Question: I'm wondering if anyone point me in the right direction. I'm trying to figure out how I would go about designing this code:
'''
private static void displaySeating(int s,int n) {
int i, k;
i = 0;
k = 0;
while (i < s) {
i++;
System.out.print(" X");
if (i % 8 == 0) {
System.out.println();
}
}
while ( k < n) {
k++;
System.out.print(" O");
if ((k+s) % 8 == 0) {
System.out.println();
}
}
}
'''
So that it would fit in this grid, but with the open grid walls closed around it? With wick and wickre, being int variables that I have declared eg wick=8, so 8 x's and wickre=36, so 36 o's.
'''
System.out.println();
System.out.println("#########################################################################");
System.out.println("# | | #");
System.out.println("# | Drury Lane | #");
System.out.println("# | "+sh1+calcSpaces(45, sh1)+"| #");
System.out.println("# | | #");
System.out.println("# -------------------------------------------------- #");
System.out.println("# #");
System.out.println("# #");
displaySeating(wick, wickre);
System.out.println();
}
'''

With the ouput put looking like this
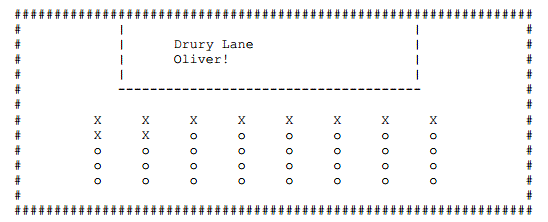
Answer: Here's what you want:
'''
private static void displaySeating(int s,int n) {
int i, k;
i = 0;
k = 0;
// print left edge
System.out.print("#");
while (i < s) {
i++;
System.out.print(" X");
if (i % 8 == 0) {
// print right edge
System.out.println(" #");
// print left edge of next row
System.out.print("#");
}
}
while ( k < n) {
k++;
System.out.print(" O");
if ((k+s) % 8 == 0) {
// print right edge
System.out.println(" #");
// print left edge of next row
System.out.print("#");
}
}
if ((s + n) % 8 != 0) {
// this means the last row isn't completely full with 0's
// fill up the row with tabs to get to the edge
while ((k+s) % 8 != 0) {
k++;
System.out.print(" ");
}
// print the right edge
System.out.println(" #");
// add the lower edge
System.out.println("#########################################################################");
} else {
// this means the last row was filled completely but the left edge of
// the next row has already been printed, so we make the lower edge 1 smaller.
System.out.println("########################################################################");
}
}
'''
Found a bug: In case '(s + n) % 8 == 0' we don't need to fill the last row up with tabs. Added a fix in the code above.